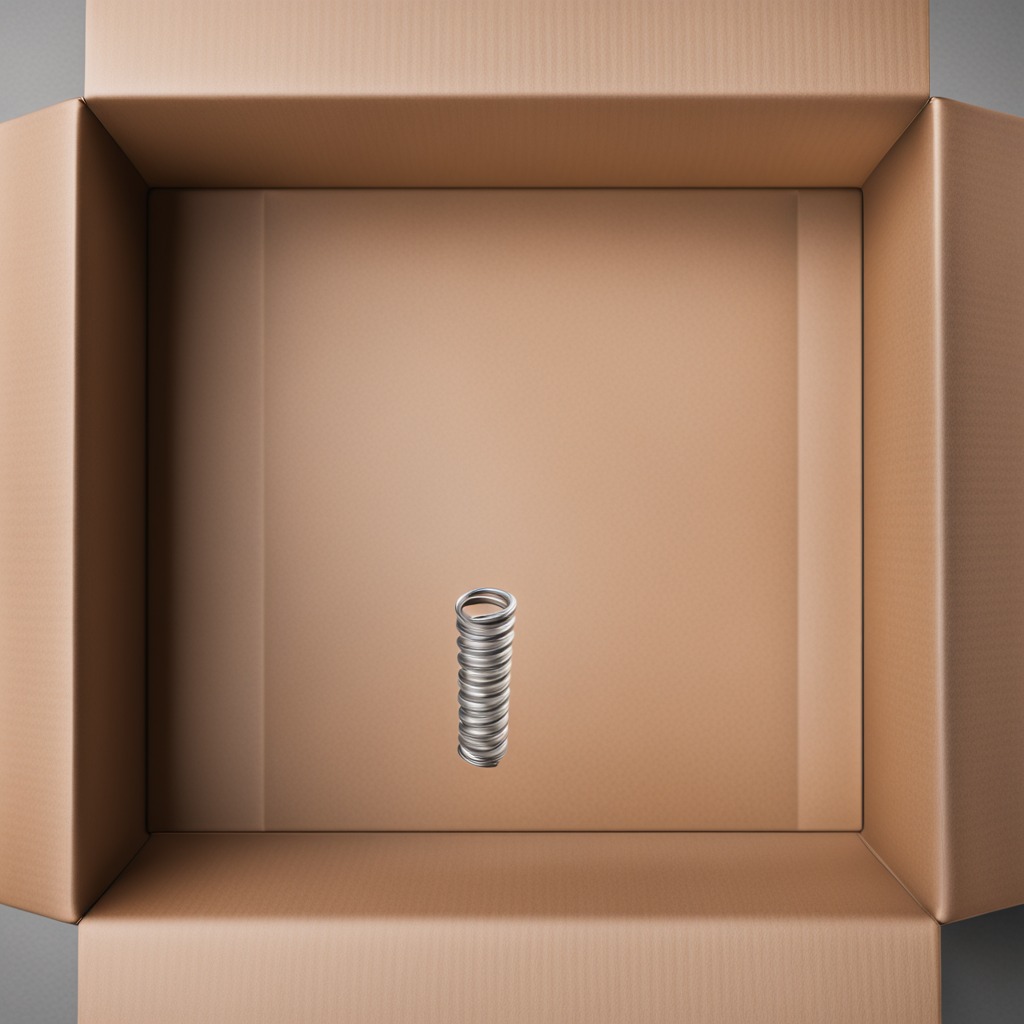
A coiled metal spring is lying on the cardboard box surface.